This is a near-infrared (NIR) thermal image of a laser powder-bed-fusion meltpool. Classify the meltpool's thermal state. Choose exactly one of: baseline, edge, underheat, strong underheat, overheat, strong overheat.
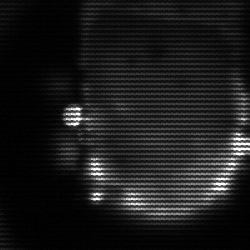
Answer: baseline